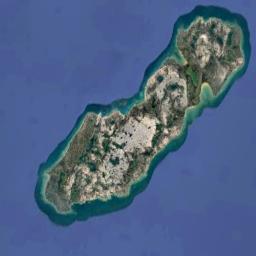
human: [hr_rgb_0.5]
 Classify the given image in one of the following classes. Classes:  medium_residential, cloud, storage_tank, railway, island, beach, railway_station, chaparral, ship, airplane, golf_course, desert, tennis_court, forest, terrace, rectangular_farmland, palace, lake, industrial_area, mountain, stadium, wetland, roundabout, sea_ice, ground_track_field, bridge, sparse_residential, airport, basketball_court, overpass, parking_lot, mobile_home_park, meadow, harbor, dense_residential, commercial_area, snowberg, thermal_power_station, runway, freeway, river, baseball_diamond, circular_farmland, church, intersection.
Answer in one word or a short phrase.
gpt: island